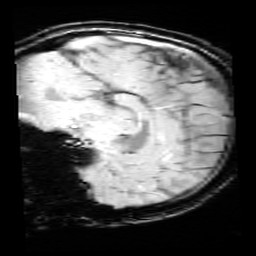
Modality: SWI
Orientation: sagittal
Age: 11
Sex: female
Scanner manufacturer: siemens
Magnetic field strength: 3 T
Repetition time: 0.027 s
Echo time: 0.02 s